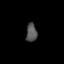
Tissue: lung
Cell type: Endothelial cells
Senescence score: 0.2033
Nuclear area (px): 194
Mean DAPI intensity: 84.438